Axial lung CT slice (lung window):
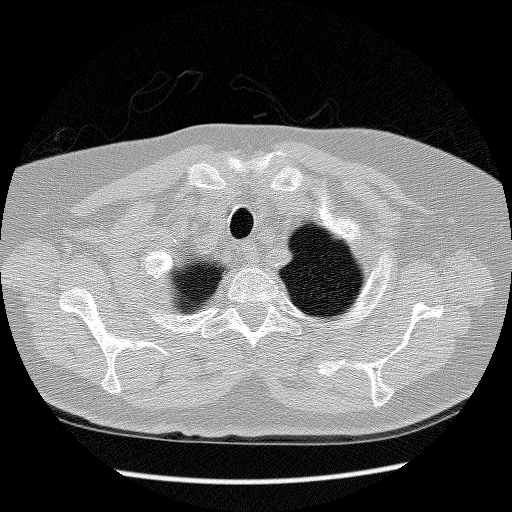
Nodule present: no